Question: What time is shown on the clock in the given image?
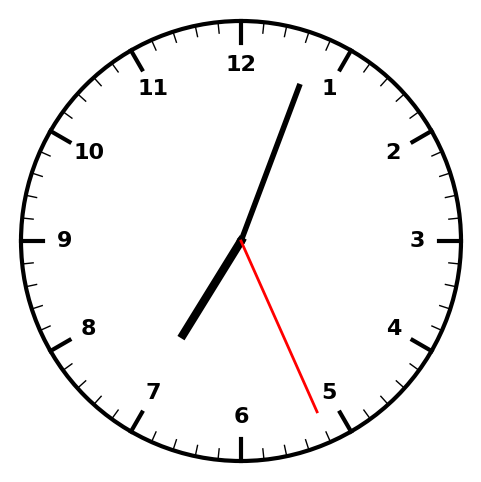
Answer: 07:03:26